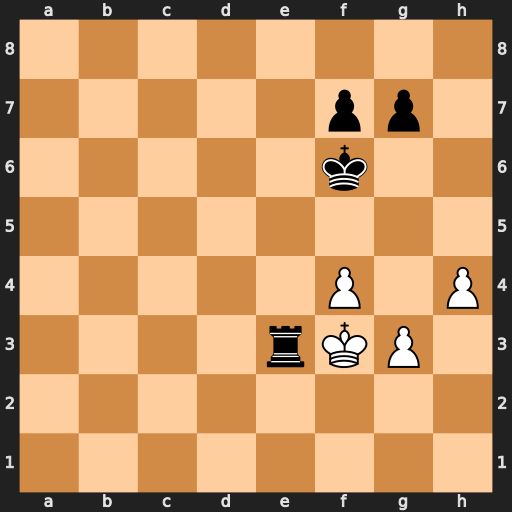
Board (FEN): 8/5pp1/5k2/8/5P1P/4rKP1/8/8
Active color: w
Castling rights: -
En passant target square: -
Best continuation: Kxe3 Kf5 Kf3